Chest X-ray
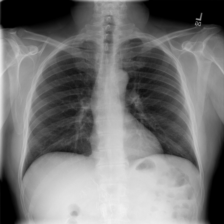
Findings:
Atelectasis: negative
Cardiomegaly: negative
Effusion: negative
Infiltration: negative
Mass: negative
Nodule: negative
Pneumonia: negative
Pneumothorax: negative
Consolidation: negative
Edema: negative
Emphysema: negative
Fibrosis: negative
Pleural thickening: negative
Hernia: negative